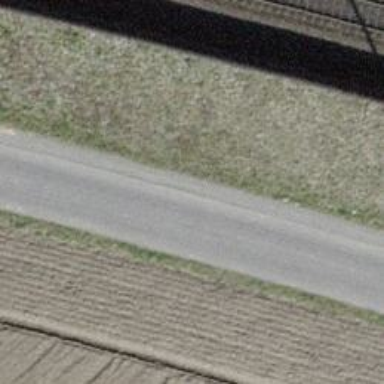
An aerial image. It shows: Unclassified road with asphalt surface.